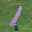
Label: 1